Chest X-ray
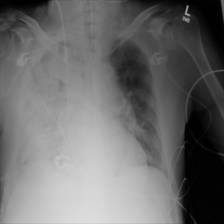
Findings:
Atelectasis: negative
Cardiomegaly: negative
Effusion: negative
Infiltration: positive
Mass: negative
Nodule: negative
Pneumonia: negative
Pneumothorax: negative
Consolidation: negative
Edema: negative
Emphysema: negative
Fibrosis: negative
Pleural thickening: negative
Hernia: negative